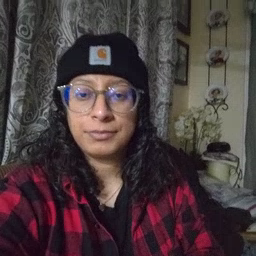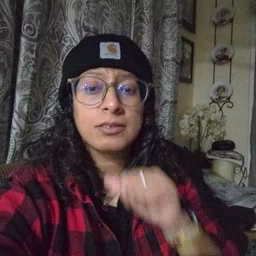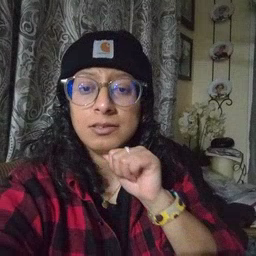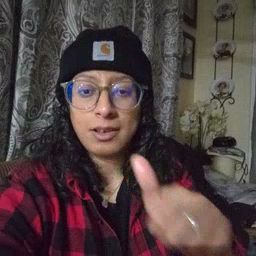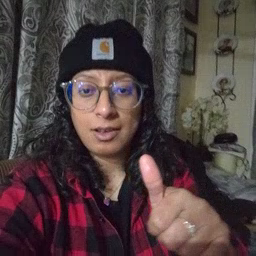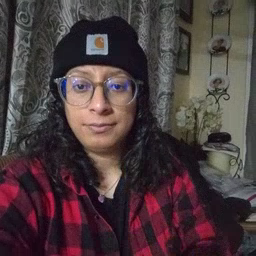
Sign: not